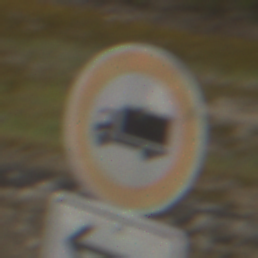
Verkehrszeichen: VerbotFuerKraftfahrzeugeUeberDreiKommaFuenfTonnen
Zusatzzeichen unten: RichtungsangabeDurchPfeile1
Umgebung: Outdoor, Nature
Tageszeit: MorningAfternoon
Wetter: Overcast
Licht: Natural
Jahreszeit: NotSpecified
Kontrast: LowContrast